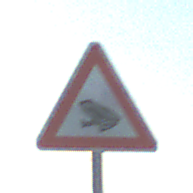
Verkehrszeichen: AmphibienwanderungRechts
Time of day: SunriseSunset
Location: Outdoor (Beach)
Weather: Clear
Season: NotSpecified
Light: Natural